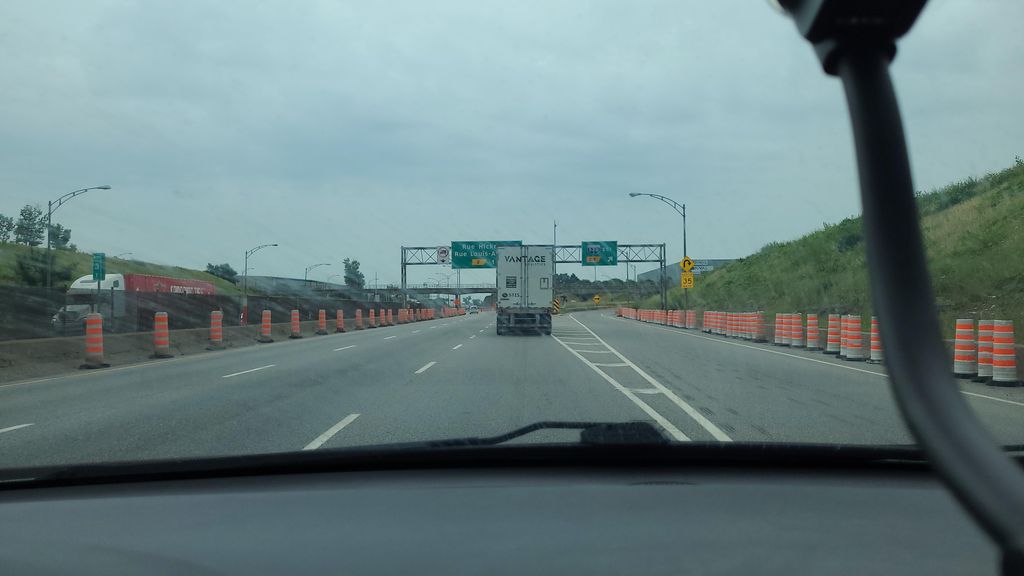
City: montreal